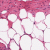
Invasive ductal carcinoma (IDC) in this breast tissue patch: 0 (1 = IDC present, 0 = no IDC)